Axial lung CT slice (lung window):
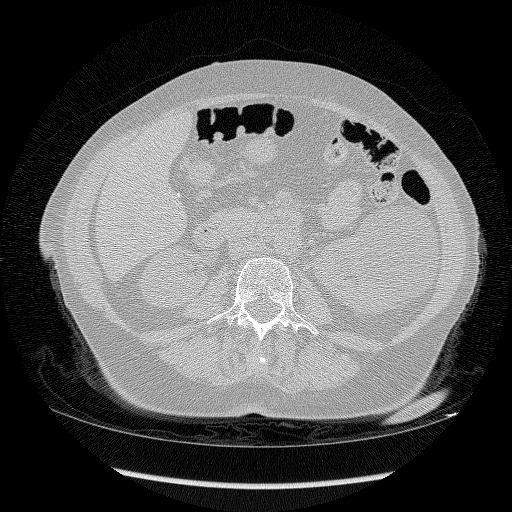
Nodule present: no